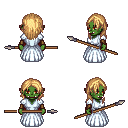
a pixel art fantasy rpg character, female body template, orc, green skin, underdress, red pants, light blonde long hairstyle, leather bracers, ghillies, spear, four views (front, back, left, right), 2x2 character sprite sheet, small pixel art, hard edges, no anti-aliasing